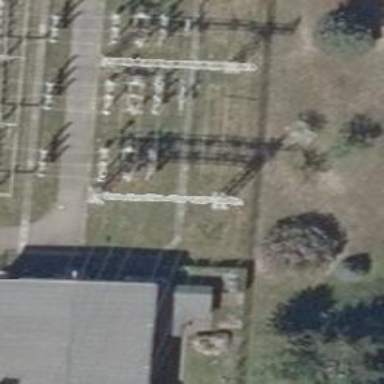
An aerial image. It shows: Three cables of power line.